Question: I've this html which i'm sending as a mail (see fiddle) in which i use 2 external images (one for the company logo and one for the table background) : :
<URL>
'''
<img src="http://www.hawkaviation.com/assets/static-header.jpg" alt="Hawk Aviation""/></a>
<table border="0" cellspacing="0" cellpadding="0" style="background:rgba(55, 20, 240, 0.99) url('http://www.hisplaceautorepair.com/images/auto/Primary_Images/napa_bg.jpg'); padding: 38px">
'''
I send it from code to many email clients : gmail, yahoo, ios.
Only in outlook client the pictures are not presented:

How can I overcome it?
Is this related to the way I'm sending it (via c# code) or the way the images are linked to the html?
I'd appreciate a step by step answer.
Regards,
Omer.
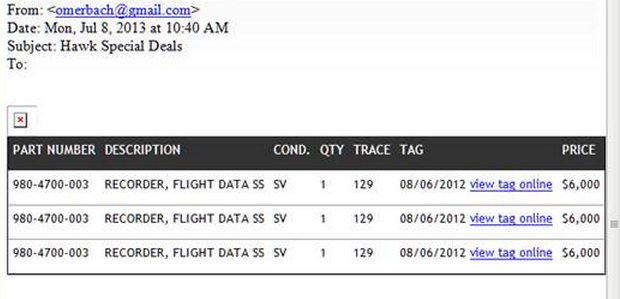
Answer: This is how I got this working in Outlook
'''
private MailMessage report = new MailMessage();
...
if (this.report.IsBodyHtml)
{
AlternateView htmlView = AlternateView.CreateAlternateViewFromString(this.bodyText.ToString(), this.report.BodyEncoding, "text/html");
LinkedResource headerImageLink = new LinkedResource(ConfigReader.GetConfigValue("ImageLocation") + "\MyBanner.gif", "image/gif");
headerImageLink.ContentId = "headerImageId";
headerImageLink.TransferEncoding = System.Net.Mime.TransferEncoding.Base64;
LinkedResource footerImageLink = new LinkedResource(ConfigReader.GetConfigValue("ImageLocation") + "\horizontal_c.gif", "image/gif");
footerImageLink.ContentId = "footerImageId";
footerImageLink.TransferEncoding = System.Net.Mime.TransferEncoding.Base64;
htmlView.LinkedResources.Add(headerImageLink);
htmlView.LinkedResources.Add(footerImageLink);
this.report.AlternateViews.Add(htmlView);
}
'''
The HTML to reference the above image is:
'''
<IMG src="cid:headerImageId"/>
'''
the refers to the ContentId of the LinkedResource.
Basically you're converting the image to text for transfer which gets re-constituted as an image on arrival at the client.